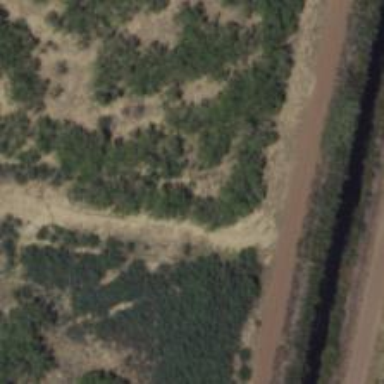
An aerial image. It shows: Cutline track.